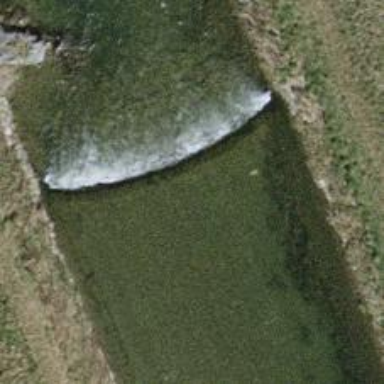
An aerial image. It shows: Weir in waterway.